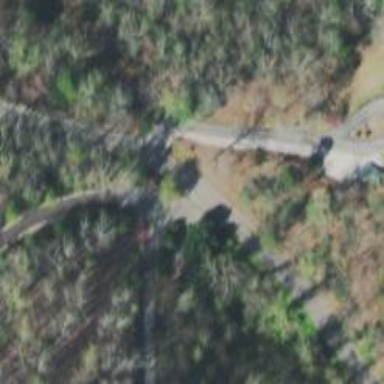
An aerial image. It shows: Driveway leading to service road.